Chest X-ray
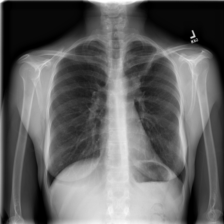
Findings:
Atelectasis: negative
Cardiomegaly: negative
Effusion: negative
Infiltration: negative
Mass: negative
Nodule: negative
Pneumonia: negative
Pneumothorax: negative
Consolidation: negative
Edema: negative
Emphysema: negative
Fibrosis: negative
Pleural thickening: negative
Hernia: negative